Interaction volume radius: 5 \u00c5
Interaction volume height: 15 \u00c5
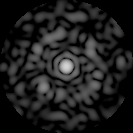
Disorder parameter: 0.8251